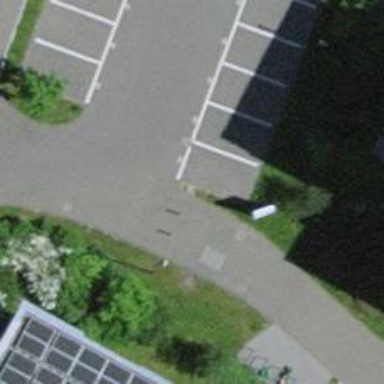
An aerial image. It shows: Bollard.